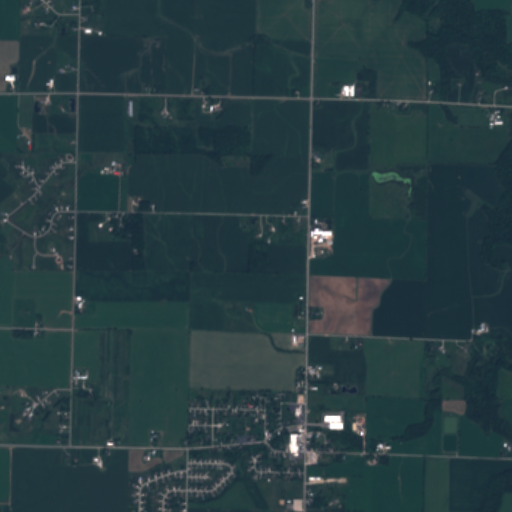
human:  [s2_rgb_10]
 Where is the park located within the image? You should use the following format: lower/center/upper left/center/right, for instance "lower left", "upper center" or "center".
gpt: The park is located in the lower center of the image.
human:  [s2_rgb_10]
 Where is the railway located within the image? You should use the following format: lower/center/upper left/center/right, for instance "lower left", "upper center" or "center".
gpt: The railway is located in the upper of the image.
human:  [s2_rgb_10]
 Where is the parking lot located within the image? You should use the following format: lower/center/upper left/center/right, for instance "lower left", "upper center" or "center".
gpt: There is no parking lot in the image.